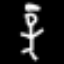
Label: angel